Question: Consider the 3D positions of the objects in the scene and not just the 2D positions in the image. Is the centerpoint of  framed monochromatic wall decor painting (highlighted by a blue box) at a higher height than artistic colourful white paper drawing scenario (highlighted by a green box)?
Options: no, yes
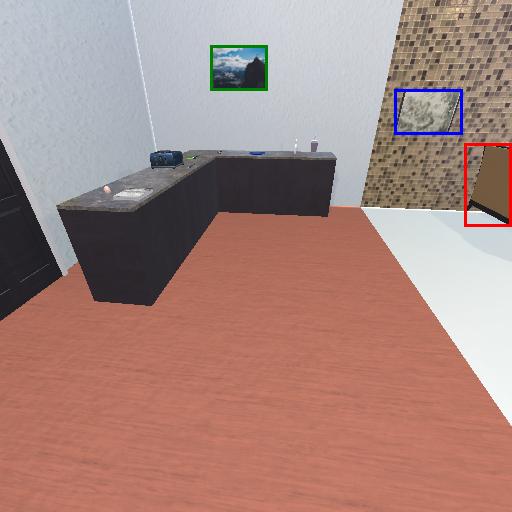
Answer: no